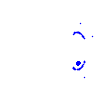
Particle: pion